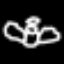
Label: angel